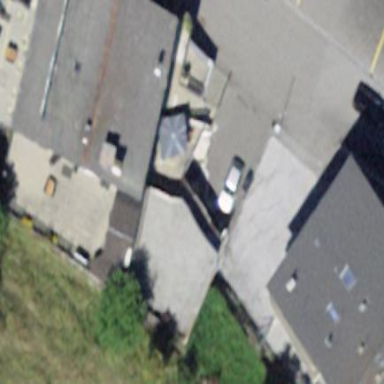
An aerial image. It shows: Restaurant building.